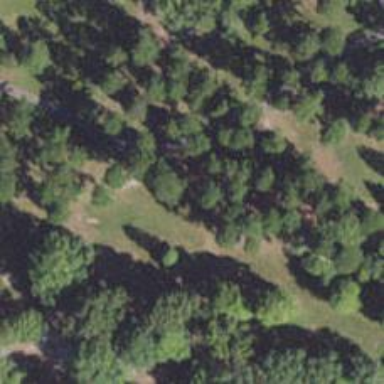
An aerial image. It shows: Disc golf tee area.